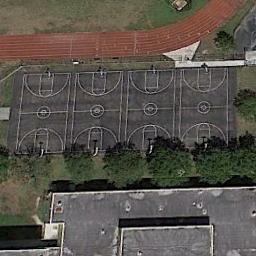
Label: basketball_court